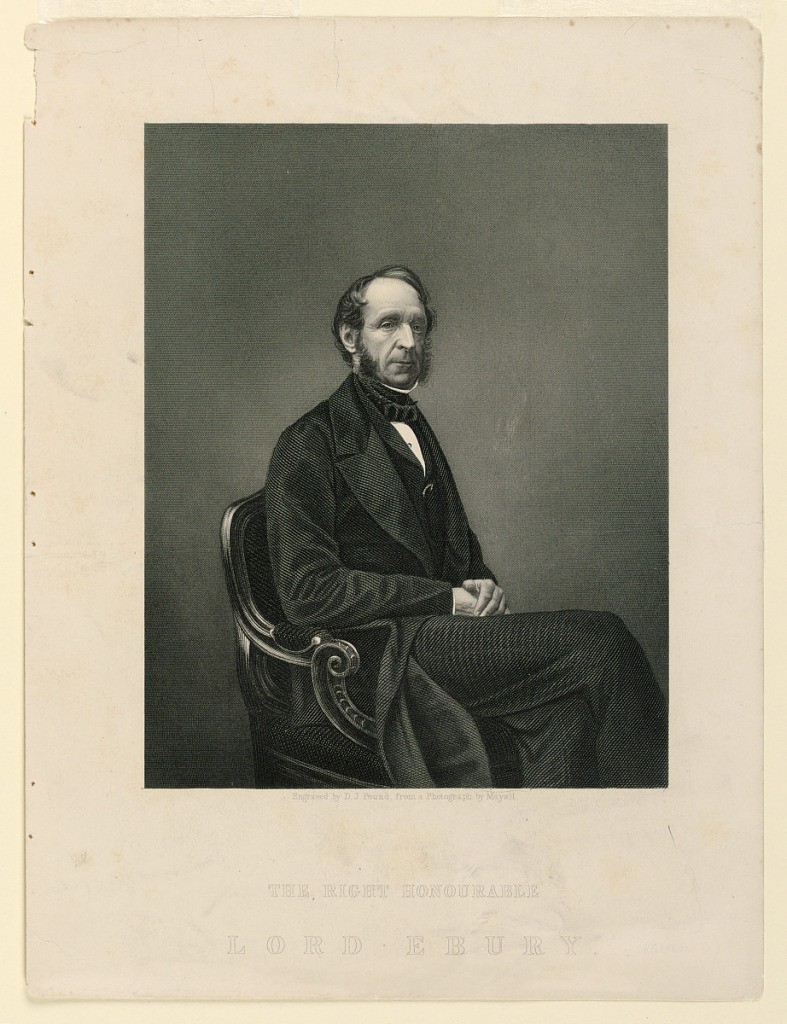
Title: Portrait of Robert Grosvenor, Baron of Ebury
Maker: D. J. Pound, British, active ca. 1860
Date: ca. 1860
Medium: Engraving on paper
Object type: Print
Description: Three quarter length portrait of Robert Grosvenor, Baron Ebury (1801-1893), shown seated, facing half to the right, his hands folded in his lap.